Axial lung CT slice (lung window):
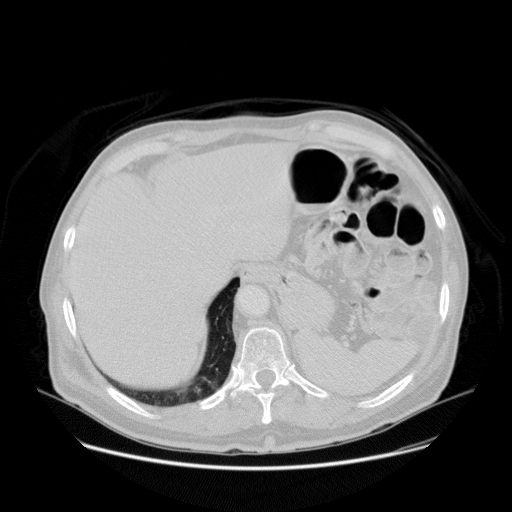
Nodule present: no